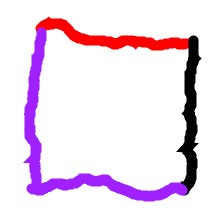
Shape: square